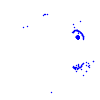
Particle: kaon